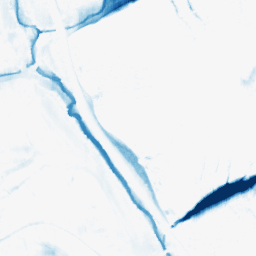
Category: morphological
Decomposition family: morphological_ellipse
Decomposition parameters: operation: closing
width: 30
height: 10
Upsampling method: sinc_hamming
Upsampling parameters: scale: 2
kernel_size: 16
Upsampling scale: 2